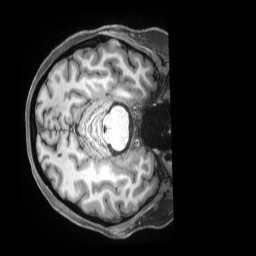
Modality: T1w
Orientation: axial
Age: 51
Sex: female
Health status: ill
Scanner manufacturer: siemens
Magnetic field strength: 3 T
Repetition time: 2.5 s
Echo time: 0.00181 s